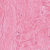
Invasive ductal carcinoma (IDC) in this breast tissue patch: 0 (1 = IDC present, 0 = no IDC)